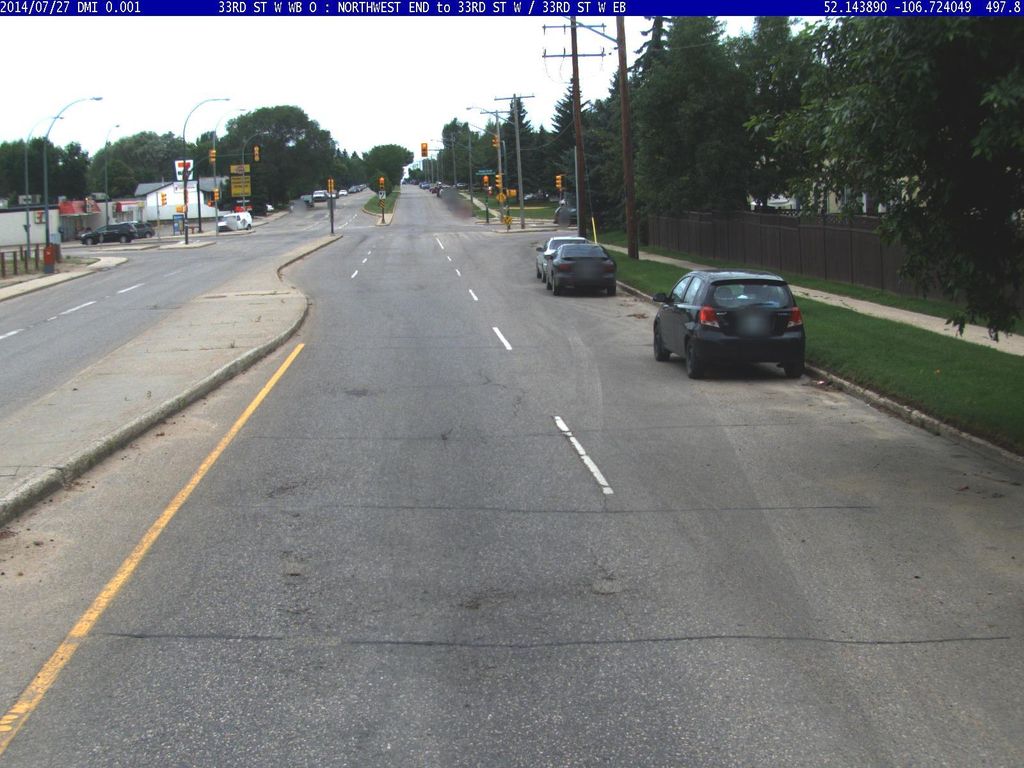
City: saskatoon